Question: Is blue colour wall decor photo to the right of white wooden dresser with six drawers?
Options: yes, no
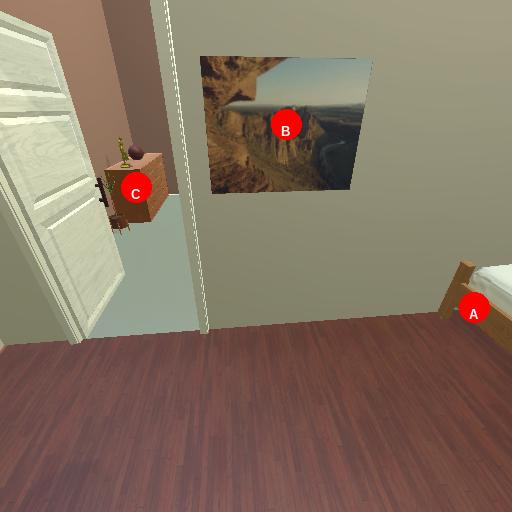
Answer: yes